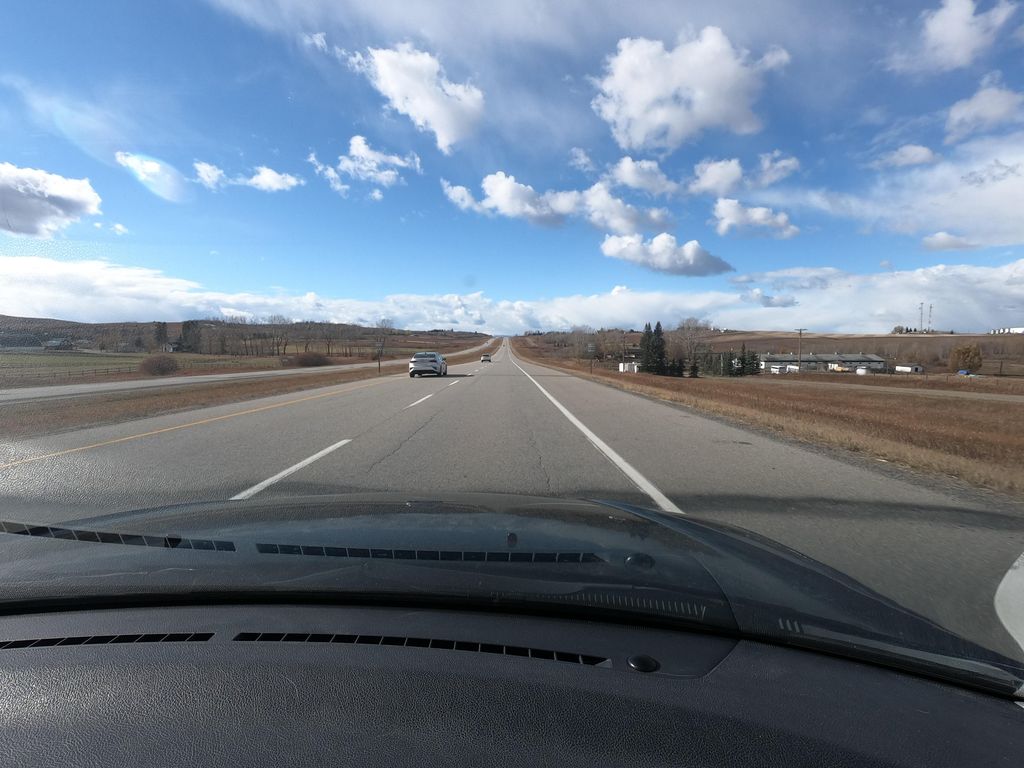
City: calgary